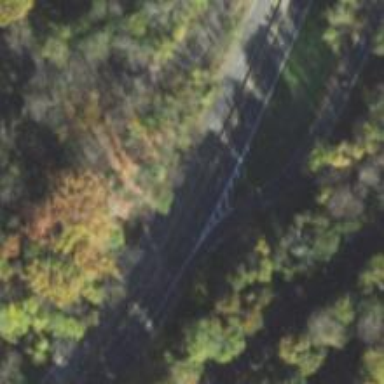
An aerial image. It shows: Motorway expressway with trunk highway classification.